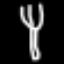
Label: fork